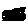
Label: cloud